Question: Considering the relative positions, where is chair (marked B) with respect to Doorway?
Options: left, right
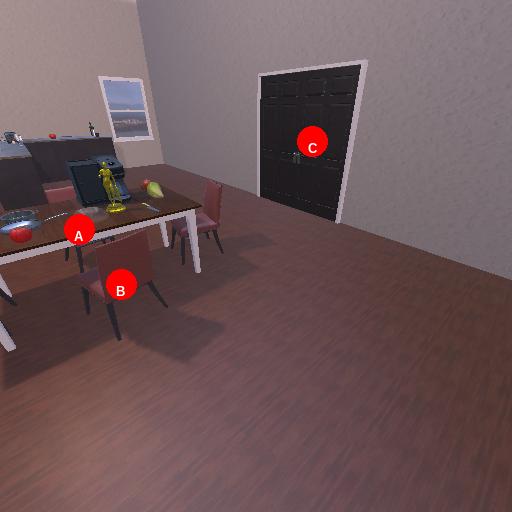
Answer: left